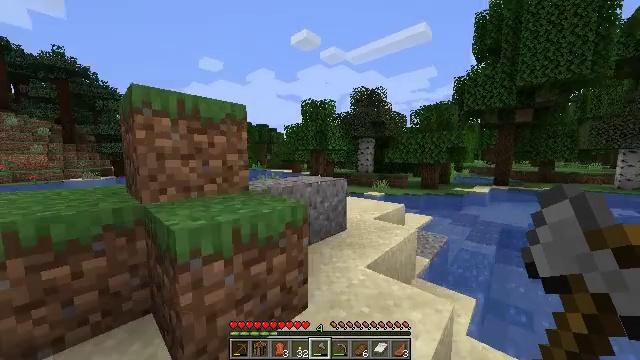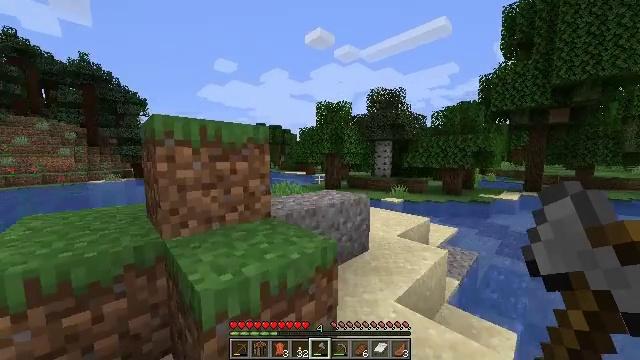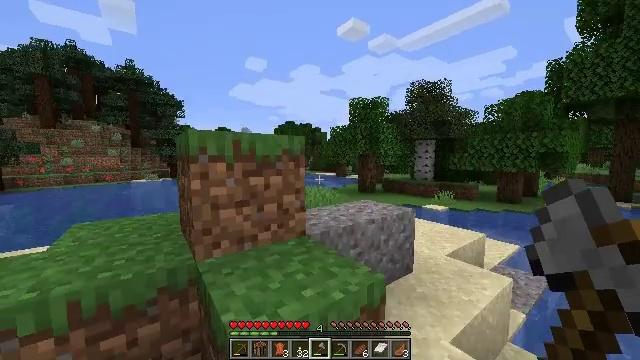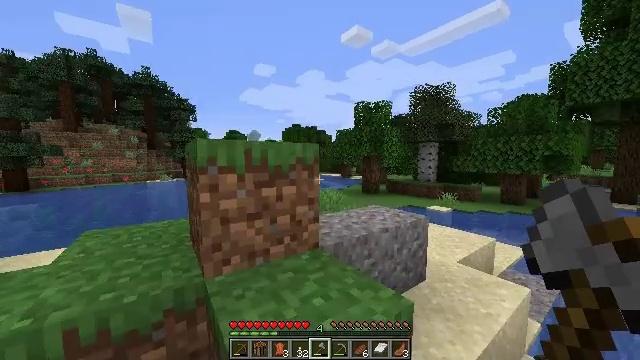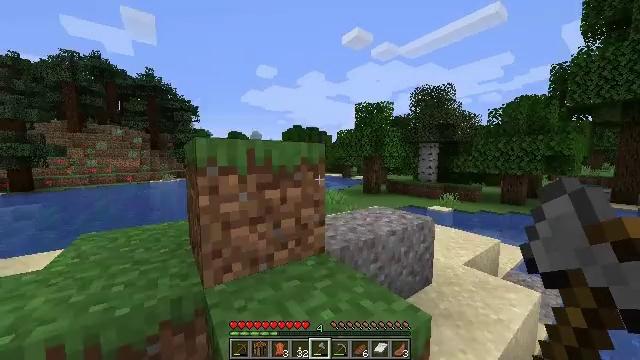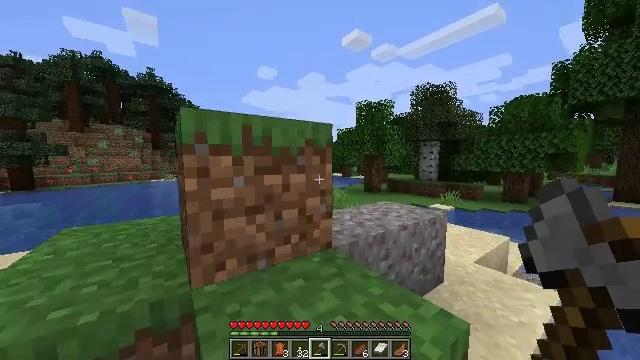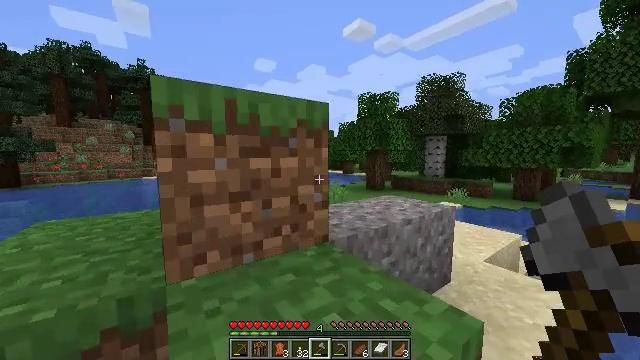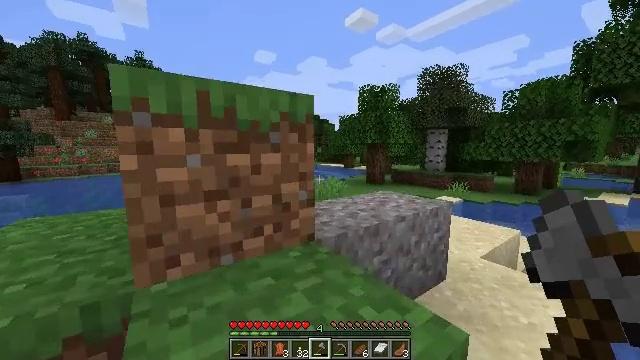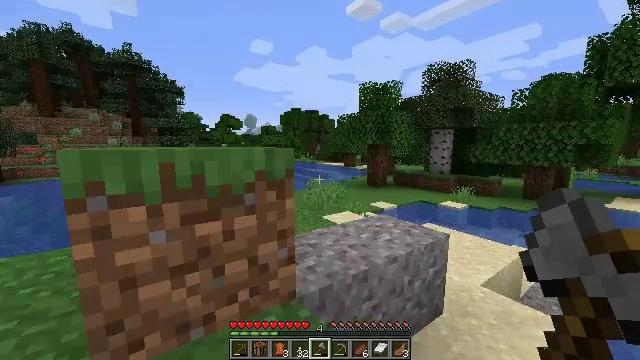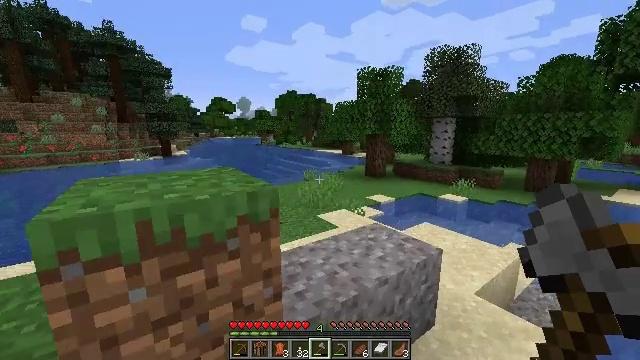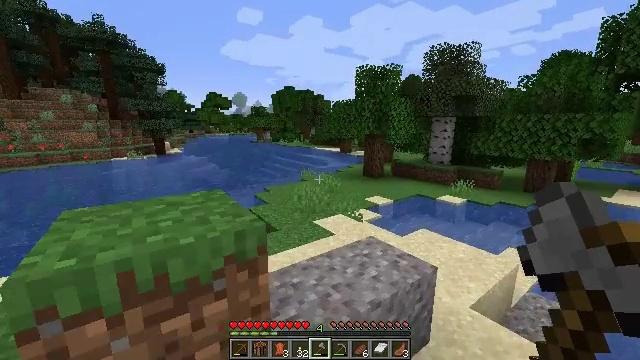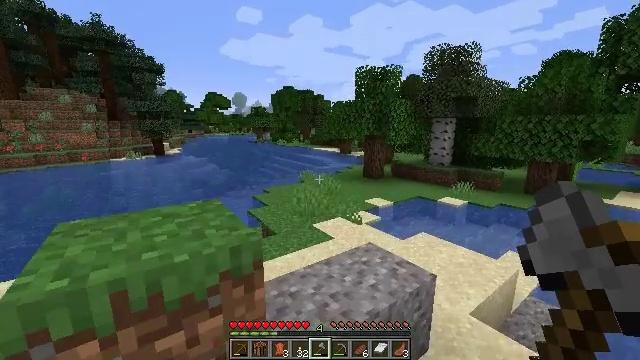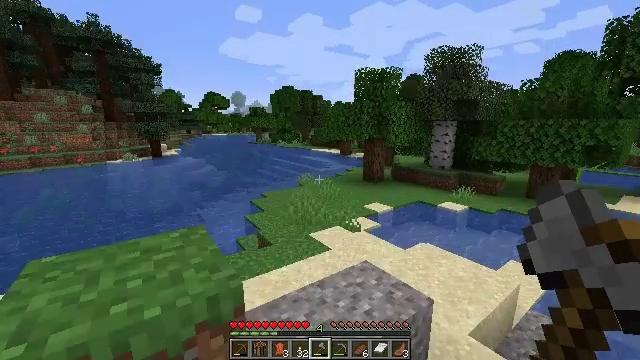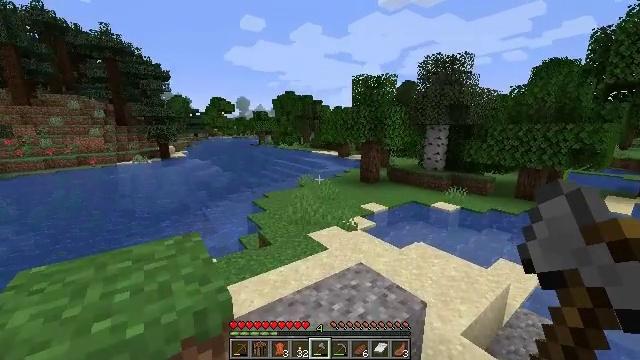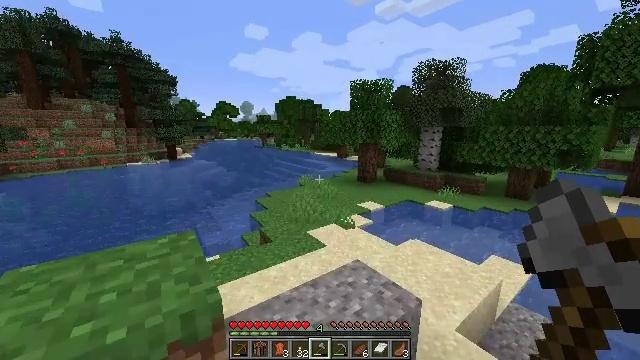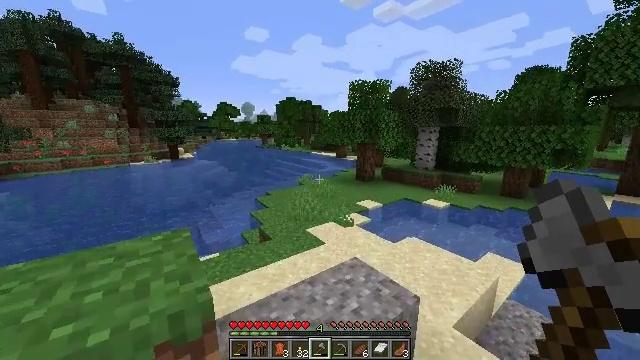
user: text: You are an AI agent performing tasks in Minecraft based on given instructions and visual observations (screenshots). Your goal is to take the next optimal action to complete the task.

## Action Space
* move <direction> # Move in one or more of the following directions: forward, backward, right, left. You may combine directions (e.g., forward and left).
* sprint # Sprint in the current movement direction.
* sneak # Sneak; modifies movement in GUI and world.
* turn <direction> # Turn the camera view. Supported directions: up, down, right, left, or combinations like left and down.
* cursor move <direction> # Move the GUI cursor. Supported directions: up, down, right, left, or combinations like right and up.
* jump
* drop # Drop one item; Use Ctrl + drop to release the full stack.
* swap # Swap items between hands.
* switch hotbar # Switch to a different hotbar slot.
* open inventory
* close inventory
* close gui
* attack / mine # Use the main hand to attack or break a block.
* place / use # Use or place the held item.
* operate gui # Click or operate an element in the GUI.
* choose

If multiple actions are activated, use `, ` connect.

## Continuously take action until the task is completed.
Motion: motion action
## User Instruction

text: Break the dirt block.
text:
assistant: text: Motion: move forward, sprint, turn left, jump
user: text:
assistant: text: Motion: move forward, sprint, turn left, jump
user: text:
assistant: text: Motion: move forward, sprint, turn left, jump
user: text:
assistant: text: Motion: move forward, sprint, jump
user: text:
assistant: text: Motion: move forward, sprint, jump
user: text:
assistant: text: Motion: move forward, sprint, jump
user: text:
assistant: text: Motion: move forward, sprint, turn down, jump
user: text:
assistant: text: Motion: move forward, sprint, jump
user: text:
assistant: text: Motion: move forward, sprint, turn down, jump
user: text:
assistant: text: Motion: move forward, sprint, jump
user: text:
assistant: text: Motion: move forward, sprint, jump
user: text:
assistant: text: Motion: move forward, sprint, jump
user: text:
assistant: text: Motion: move forward, sprint, jump
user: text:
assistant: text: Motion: move forward, sprint, jump
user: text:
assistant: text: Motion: move forward, sprint, jump
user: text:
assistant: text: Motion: move forward, sprint, jump
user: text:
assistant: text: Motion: move forward, sprint, jump
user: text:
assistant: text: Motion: move forward, sprint, jump
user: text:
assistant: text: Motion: move forward, sprint
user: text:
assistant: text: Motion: move forward, sprint
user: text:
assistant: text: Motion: move forward, sprint
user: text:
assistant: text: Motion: move forward, sprint
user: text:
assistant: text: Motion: move forward, sprint
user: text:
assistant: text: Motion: move forward, sprint
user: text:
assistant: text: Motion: move forward, sprint
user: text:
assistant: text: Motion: move forward, sprint
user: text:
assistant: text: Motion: move forward, sprint
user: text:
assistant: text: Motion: move forward, sprint, turn right
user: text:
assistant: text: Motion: move forward, sprint, turn right
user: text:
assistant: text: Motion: move forward, sprint, turn right